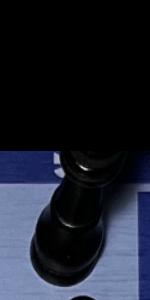
Label: King_Black